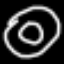
Label: donut